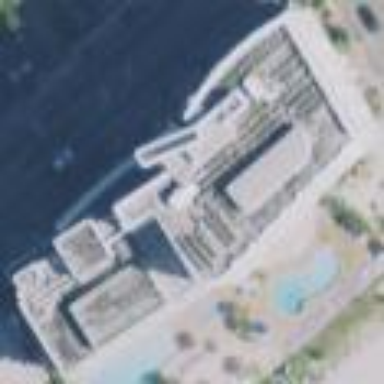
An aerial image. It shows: Hotel building.